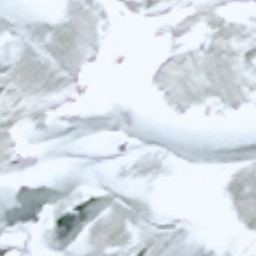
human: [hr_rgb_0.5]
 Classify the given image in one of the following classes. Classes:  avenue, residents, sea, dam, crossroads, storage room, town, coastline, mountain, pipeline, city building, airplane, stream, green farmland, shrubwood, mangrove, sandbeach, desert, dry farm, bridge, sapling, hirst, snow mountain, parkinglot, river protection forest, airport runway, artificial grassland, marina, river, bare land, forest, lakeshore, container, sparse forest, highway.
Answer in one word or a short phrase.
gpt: snow mountain